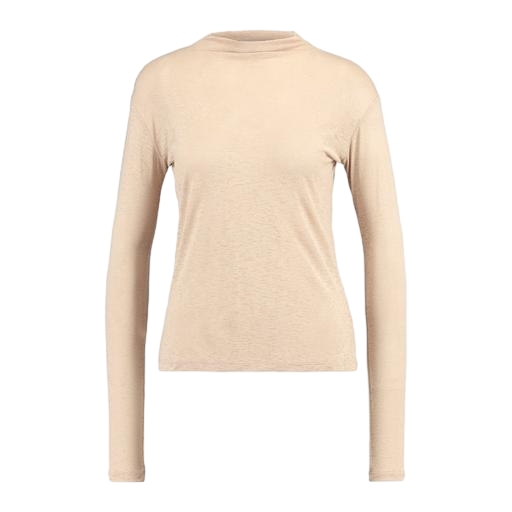
high-neck top, high-neck ribbed-jersey t-shirt, beige colored long sleeve, white background